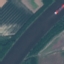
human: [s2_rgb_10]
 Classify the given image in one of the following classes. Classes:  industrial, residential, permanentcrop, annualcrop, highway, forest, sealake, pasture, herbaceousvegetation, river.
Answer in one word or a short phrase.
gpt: River